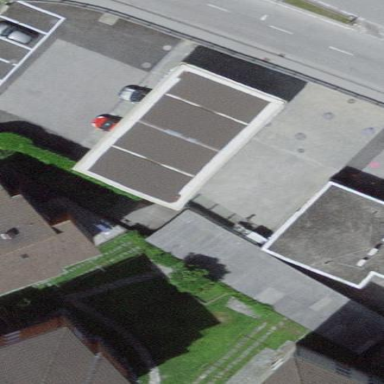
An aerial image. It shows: Fuel station with roof.